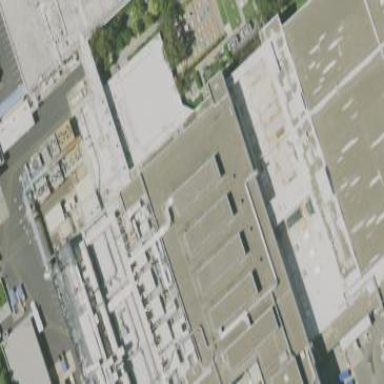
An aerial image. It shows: Part of building.